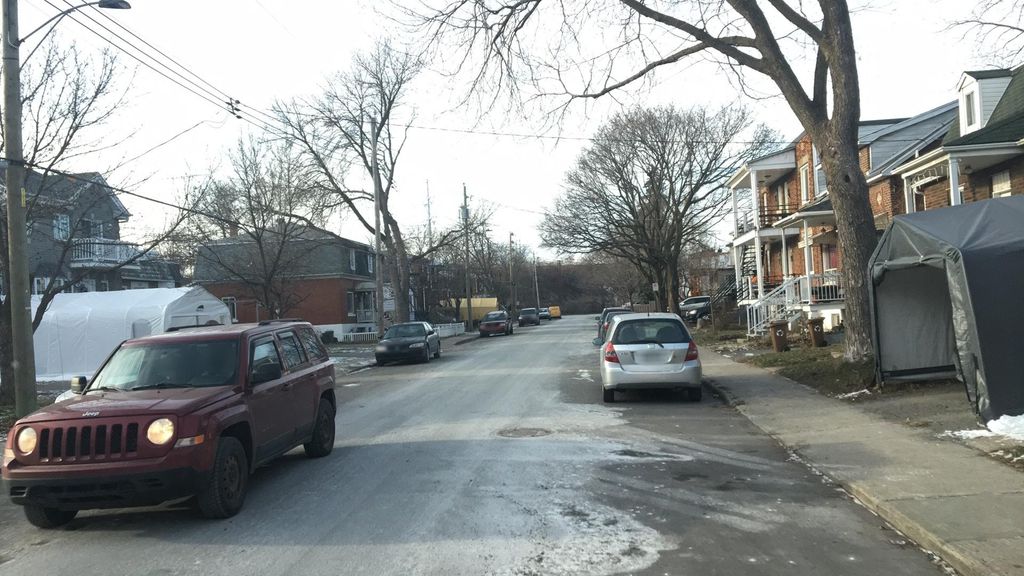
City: montreal